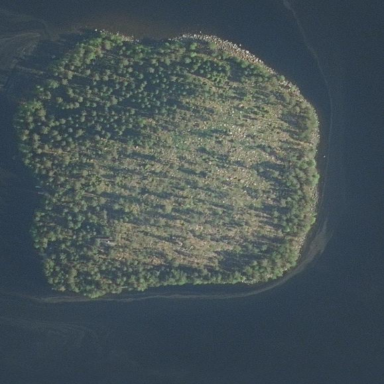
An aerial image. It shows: Islet covered with forest.